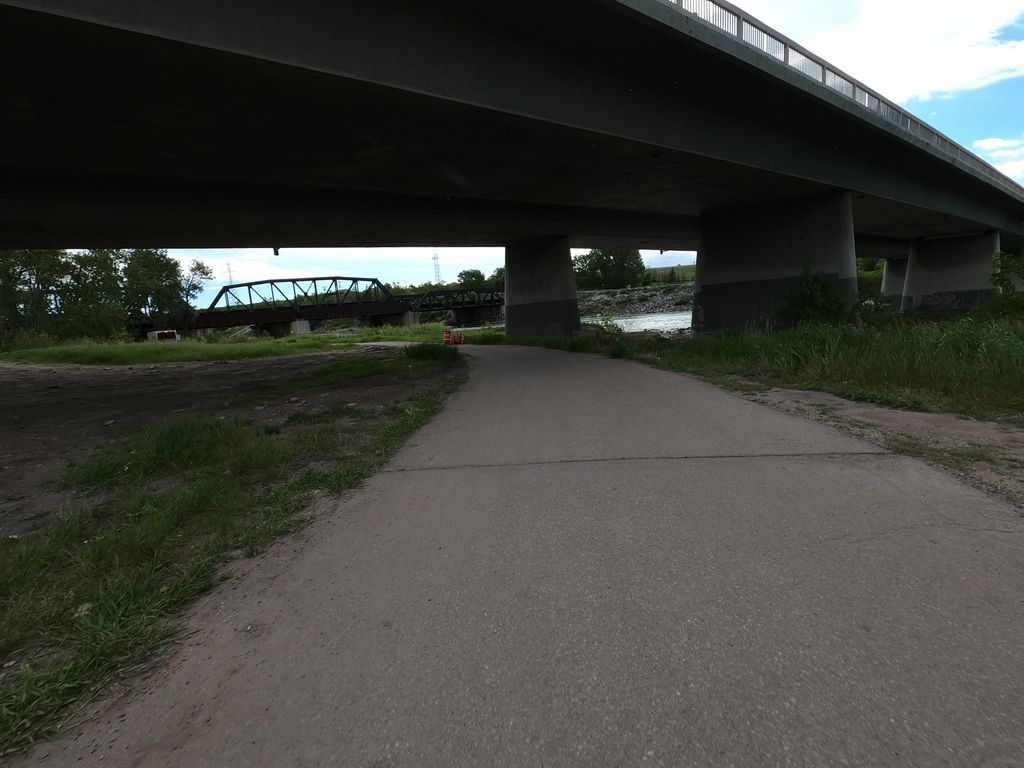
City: calgary